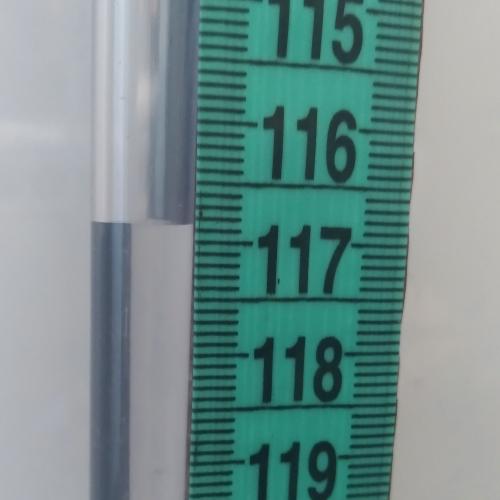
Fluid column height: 116.9 cm